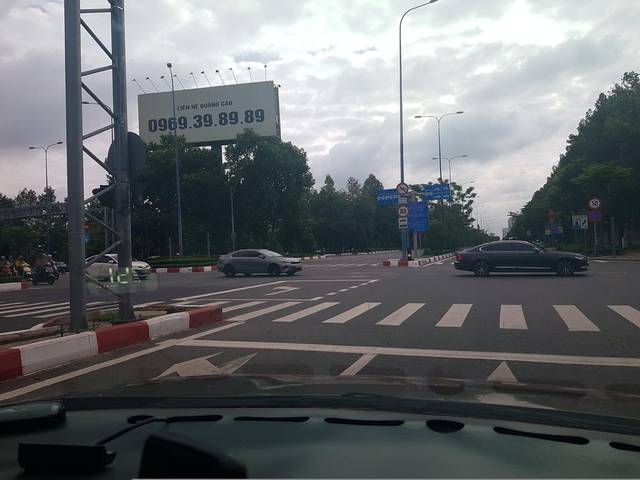
Region: Vietnam
Coordinates: 10.775, 106.727